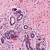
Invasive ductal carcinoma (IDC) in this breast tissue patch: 0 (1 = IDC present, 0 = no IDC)